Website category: sports
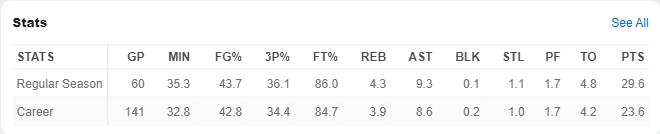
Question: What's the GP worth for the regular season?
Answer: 60

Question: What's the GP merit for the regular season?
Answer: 60

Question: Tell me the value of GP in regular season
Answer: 60

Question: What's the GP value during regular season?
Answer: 60

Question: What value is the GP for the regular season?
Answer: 60

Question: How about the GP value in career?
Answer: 141

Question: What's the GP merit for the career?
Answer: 141

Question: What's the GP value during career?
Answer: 141

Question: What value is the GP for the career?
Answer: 141

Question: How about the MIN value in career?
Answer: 32.8

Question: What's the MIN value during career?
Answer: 32.8

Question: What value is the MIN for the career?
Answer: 32.8

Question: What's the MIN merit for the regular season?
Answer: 35.3

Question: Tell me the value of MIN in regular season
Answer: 35.3

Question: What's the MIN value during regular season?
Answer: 35.3

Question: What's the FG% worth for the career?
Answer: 42.8

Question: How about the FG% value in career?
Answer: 42.8

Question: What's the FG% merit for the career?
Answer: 42.8

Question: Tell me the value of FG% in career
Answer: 42.8

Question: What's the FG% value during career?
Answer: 42.8

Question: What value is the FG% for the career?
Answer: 42.8

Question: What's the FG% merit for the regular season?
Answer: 43.7

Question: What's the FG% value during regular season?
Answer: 43.7

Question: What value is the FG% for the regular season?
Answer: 43.7

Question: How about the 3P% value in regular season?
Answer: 36.1

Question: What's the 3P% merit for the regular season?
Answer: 36.1

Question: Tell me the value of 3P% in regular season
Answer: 36.1

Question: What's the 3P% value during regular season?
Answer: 36.1

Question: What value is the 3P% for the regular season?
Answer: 36.1

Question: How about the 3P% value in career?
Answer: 34.4

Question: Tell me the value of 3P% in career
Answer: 34.4

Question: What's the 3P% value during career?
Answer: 34.4

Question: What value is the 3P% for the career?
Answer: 34.4

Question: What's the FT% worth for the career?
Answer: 84.7

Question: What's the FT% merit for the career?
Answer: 84.7

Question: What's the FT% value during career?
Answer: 84.7

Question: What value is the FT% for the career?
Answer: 84.7

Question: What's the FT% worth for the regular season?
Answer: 86.0

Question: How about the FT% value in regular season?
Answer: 86.0

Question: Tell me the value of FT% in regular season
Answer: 86.0

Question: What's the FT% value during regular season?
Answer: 86.0

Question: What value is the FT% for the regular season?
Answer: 86.0

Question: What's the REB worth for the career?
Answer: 3.9

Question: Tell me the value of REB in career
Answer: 3.9

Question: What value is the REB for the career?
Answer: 3.9

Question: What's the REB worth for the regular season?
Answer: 4.3

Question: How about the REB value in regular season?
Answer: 4.3

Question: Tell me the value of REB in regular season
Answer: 4.3

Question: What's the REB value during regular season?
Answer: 4.3

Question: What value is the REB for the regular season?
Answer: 4.3

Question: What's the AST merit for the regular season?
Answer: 9.3

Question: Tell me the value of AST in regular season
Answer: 9.3

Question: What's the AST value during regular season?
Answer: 9.3

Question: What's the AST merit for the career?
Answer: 8.6

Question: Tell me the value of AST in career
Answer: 8.6

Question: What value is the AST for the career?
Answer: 8.6

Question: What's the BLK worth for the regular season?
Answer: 0.1

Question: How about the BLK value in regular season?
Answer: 0.1

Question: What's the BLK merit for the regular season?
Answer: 0.1

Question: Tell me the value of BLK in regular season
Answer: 0.1

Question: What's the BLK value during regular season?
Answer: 0.1

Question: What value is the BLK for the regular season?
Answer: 0.1

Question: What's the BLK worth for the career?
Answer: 0.2

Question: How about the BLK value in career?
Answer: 0.2